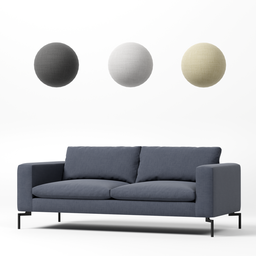
Label: furniture